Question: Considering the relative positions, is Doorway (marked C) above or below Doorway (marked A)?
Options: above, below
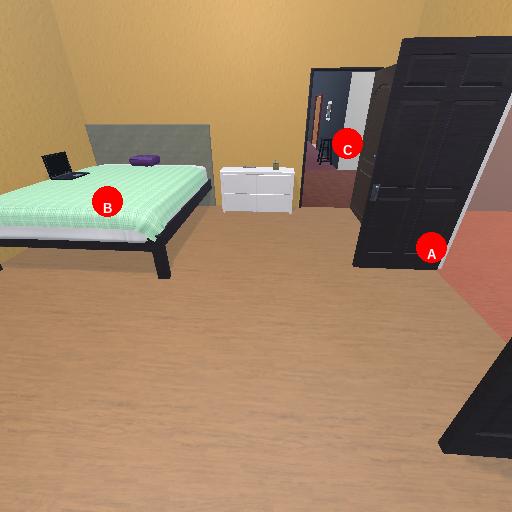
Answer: above